Field crop: maize
Growth stage: 2
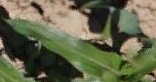
Species: maize